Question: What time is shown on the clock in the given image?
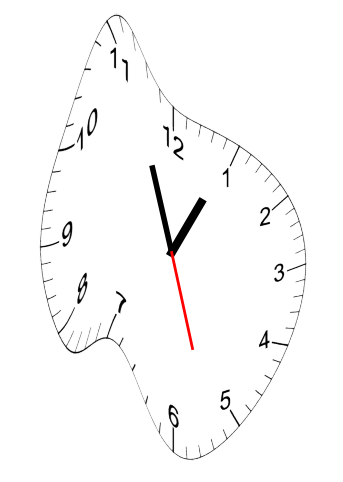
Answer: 12:56:27